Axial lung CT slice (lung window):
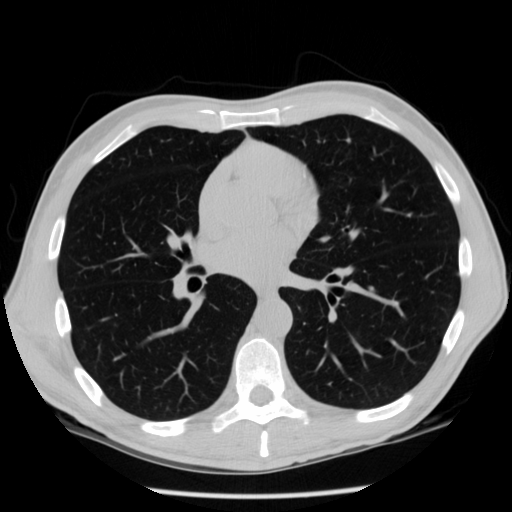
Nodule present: yes
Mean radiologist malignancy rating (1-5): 2